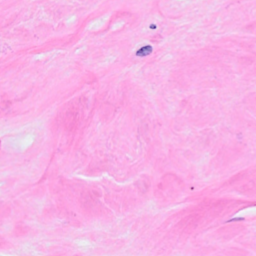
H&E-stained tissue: Breast